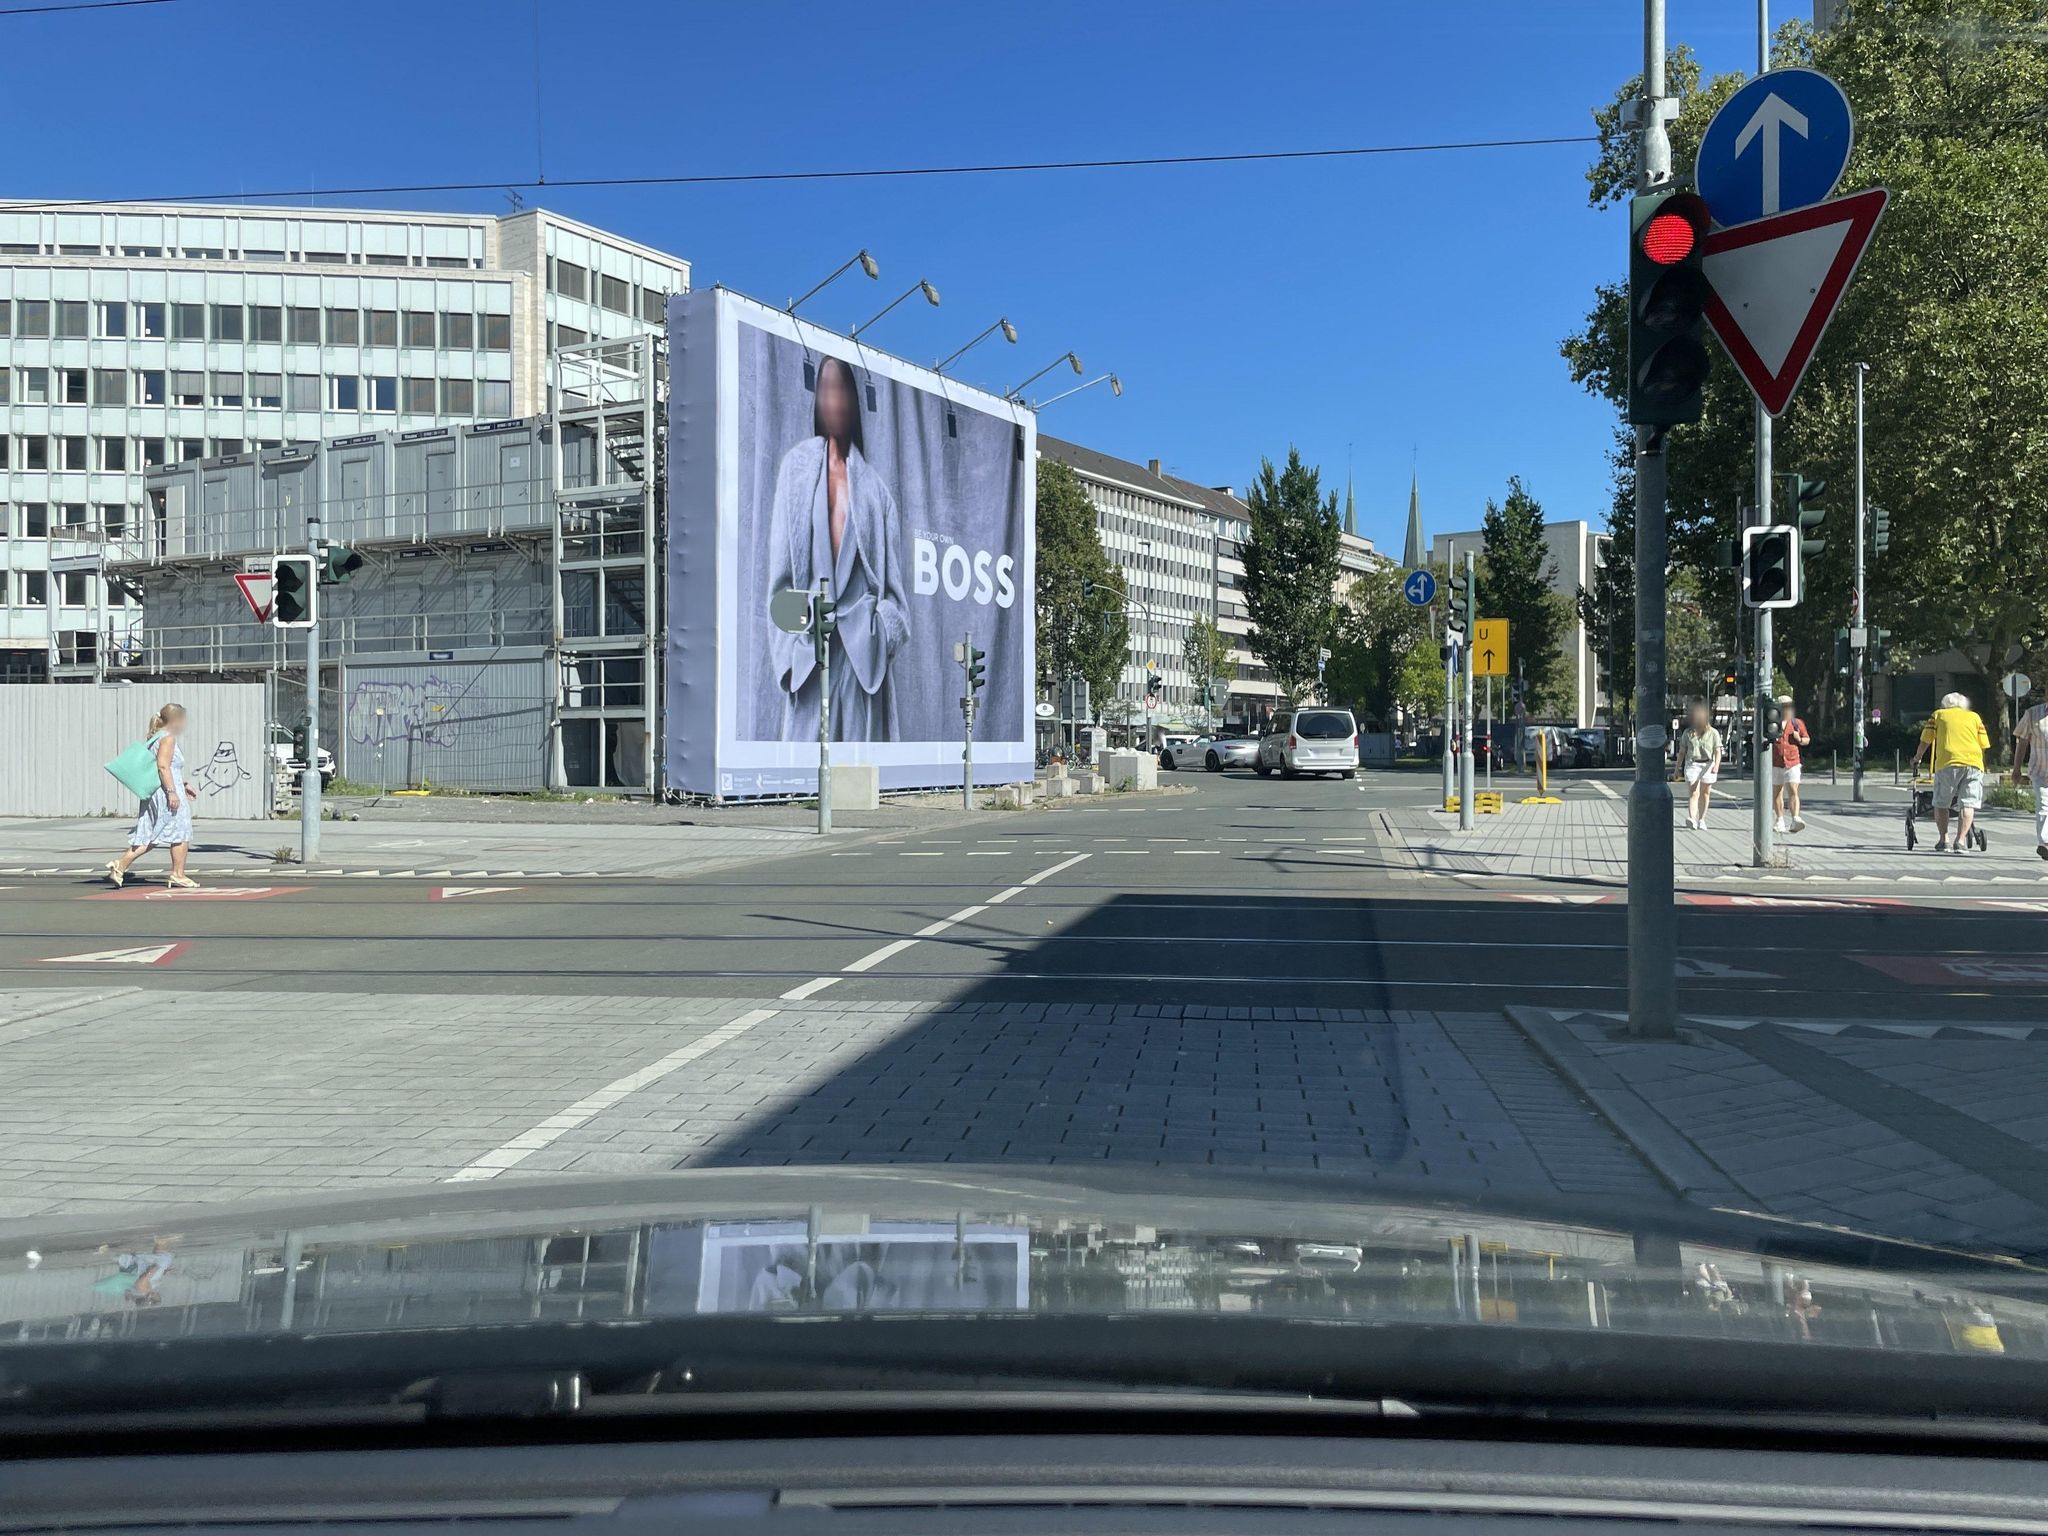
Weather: clear
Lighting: day
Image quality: good
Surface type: driving surface
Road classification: path, cycleway
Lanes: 2
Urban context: urban centre
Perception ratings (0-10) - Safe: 0.8, Lively: 5.02, Beautiful: 4.19, Boring: 4.92, Depressing: 5.99, Wealthy: 7.01